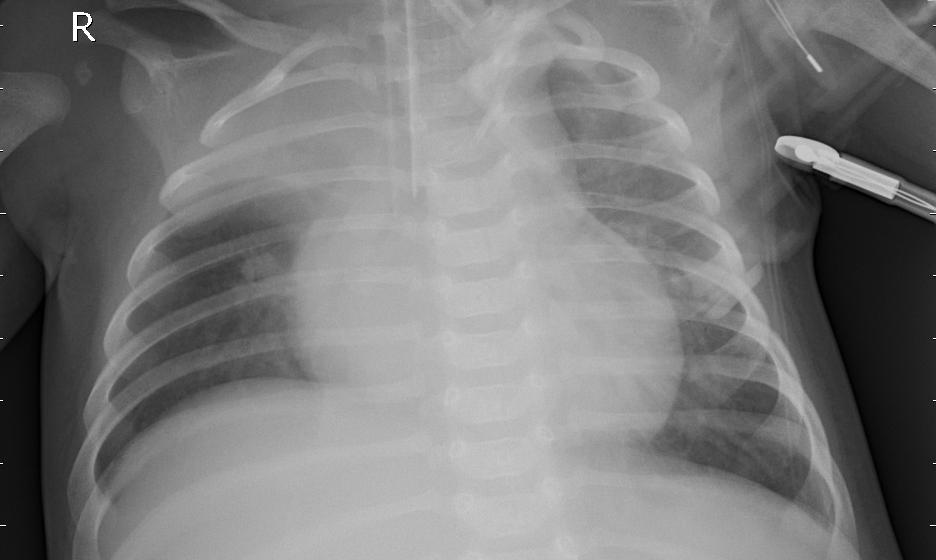
Diagnosis: PNEUMONIA